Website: macys
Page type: customer-info-address
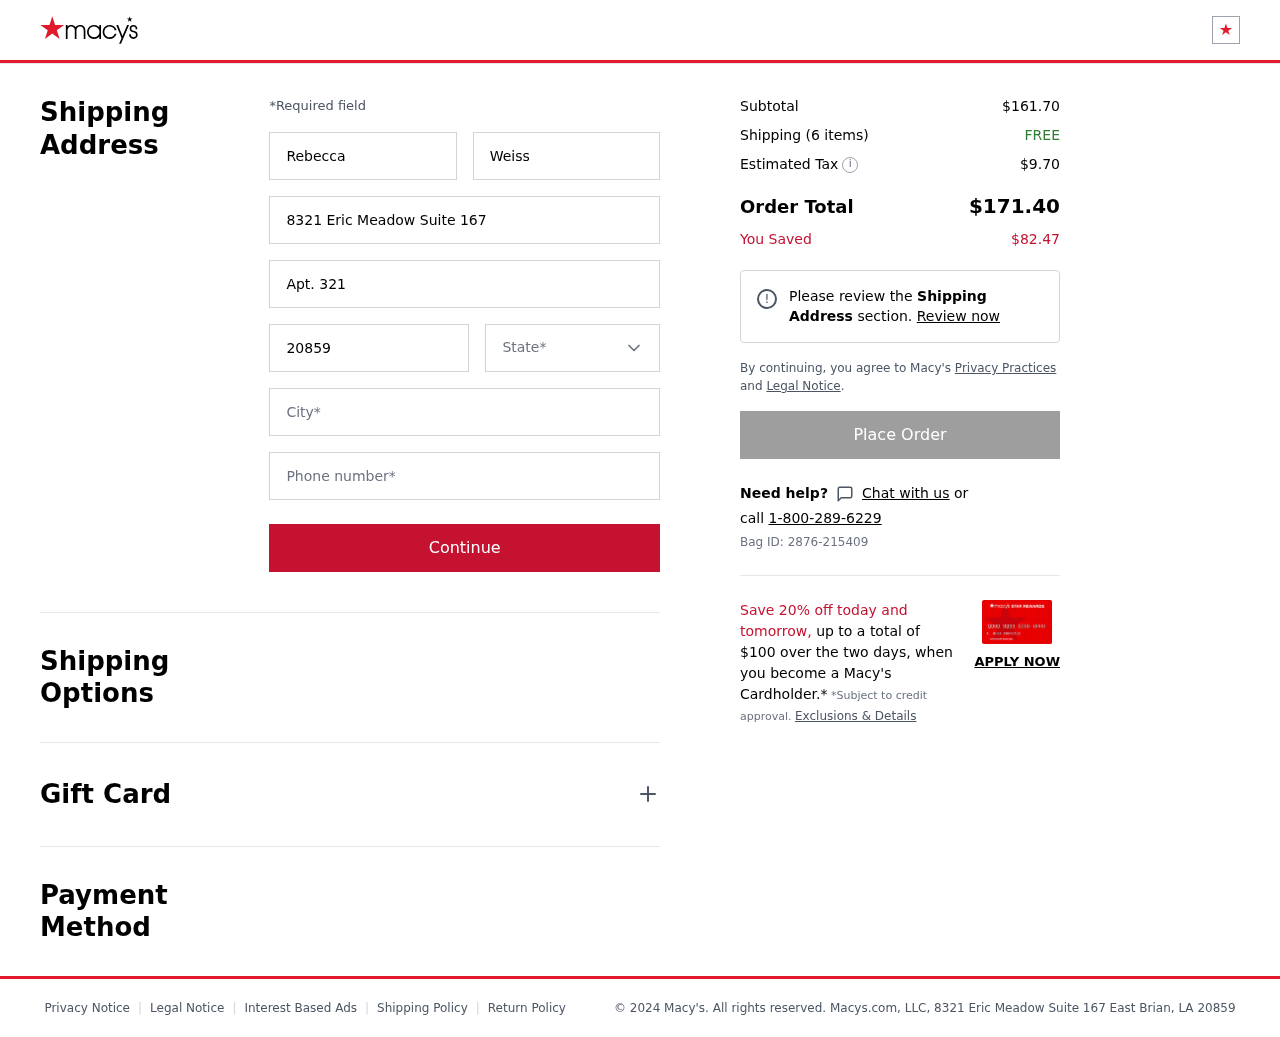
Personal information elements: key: PII_CITY
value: East Brian
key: PII_FIRSTNAME
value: Rebecca
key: PII_LASTNAME
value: Weiss
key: PII_PHONE
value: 9218856070
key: PII_POSTCODE
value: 20859
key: PII_STATE
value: Louisiana
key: PII_STREET
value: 8321 Eric Meadow Suite 167
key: PII_STREET2
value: Apt. 321
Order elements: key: ORDER_SUBTOTAL
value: $161.70
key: ORDER_NUM_ITEMS
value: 6
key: ORDER_SHIPPING_COST
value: FREE
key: ORDER_TAX
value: $9.70
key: ORDER_TOTAL
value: $171.40
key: ORDER_SAVINGS
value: $82.47
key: ORDER_BAG_ID
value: Bag ID: 2876-215409